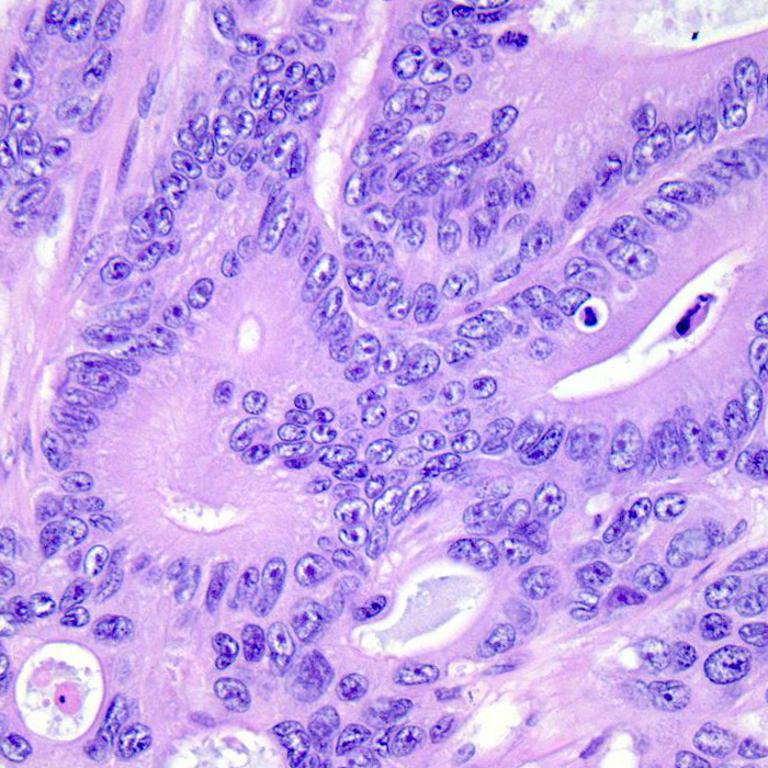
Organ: colon
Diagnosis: adenocarcinomas